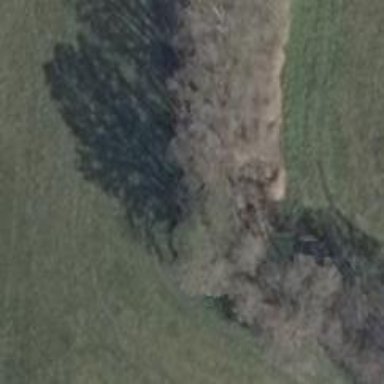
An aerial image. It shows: Row of trees in natural setting.